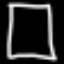
Label: square